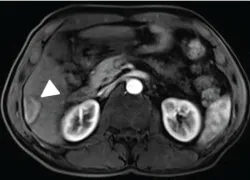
Radiological response evaluation of the liver during the clinical course. (B) Contrast-enhanced MRI revealed that the lesion in hepatic S6 was not enhanced in the arterial phase (white arrowhead) 1 month after transcatheter arterial chemoembolization (TACE) and radiofrequency ablation (RFA).
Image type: radiology (mri)